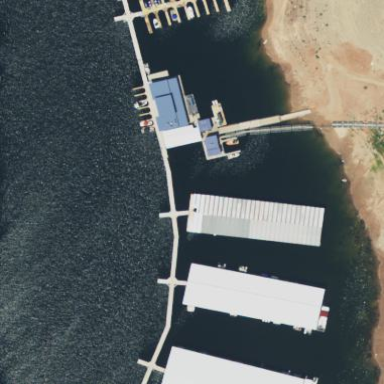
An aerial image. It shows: Marina area for leisure land.